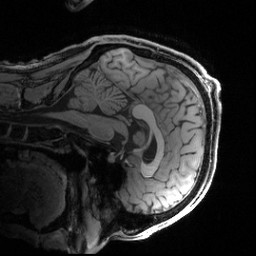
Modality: T1w
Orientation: sagittal
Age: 28
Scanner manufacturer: siemens
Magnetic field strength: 3 T
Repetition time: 2.5 s
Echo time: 0.00444 s